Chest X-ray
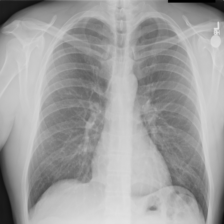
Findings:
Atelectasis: negative
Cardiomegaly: negative
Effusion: negative
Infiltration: negative
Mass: negative
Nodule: negative
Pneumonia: negative
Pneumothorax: negative
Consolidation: negative
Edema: negative
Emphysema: negative
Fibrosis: negative
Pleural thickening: negative
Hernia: negative